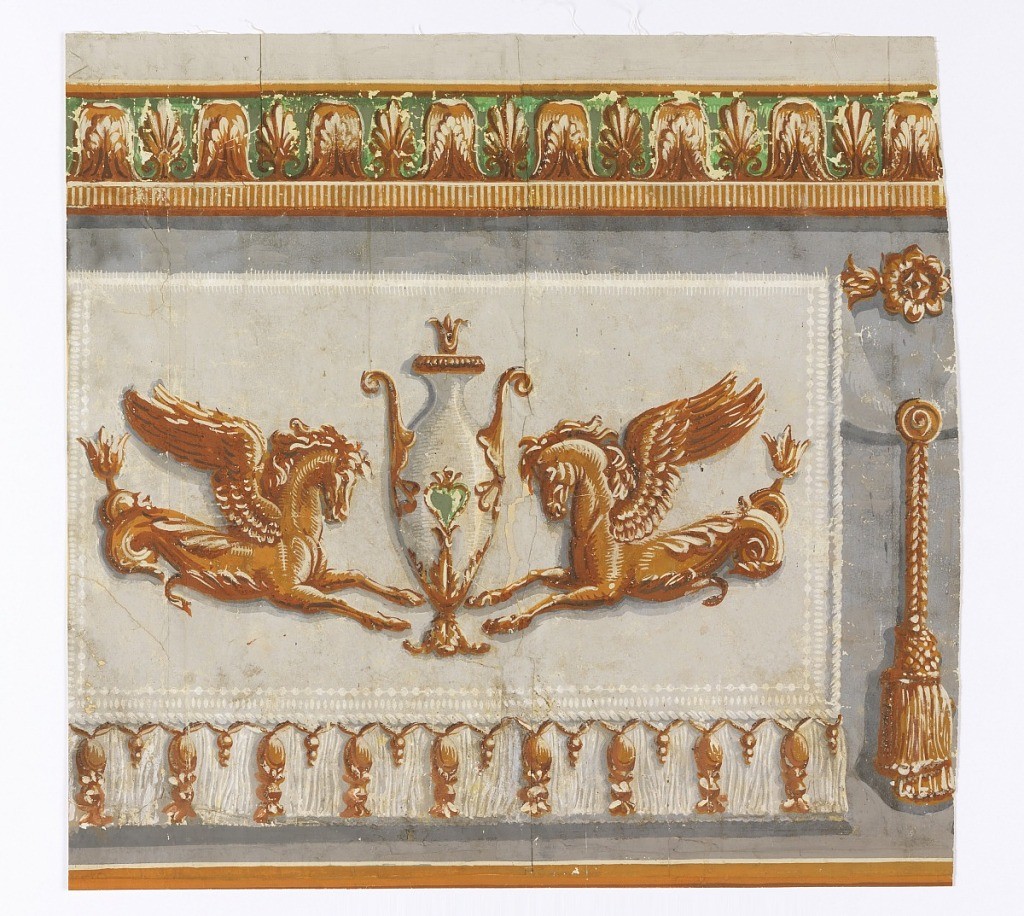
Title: Dado
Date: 1790–95
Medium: Block-printed on handmade paper
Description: Almost complete repeat. Horizontal rectangle, with vase as central motif with winged horses on either side. At extreme right a double tassel with rosette above. Bottom of rectangle has fringe and tassel band. Printed in brown, green on dark, light gray ground.